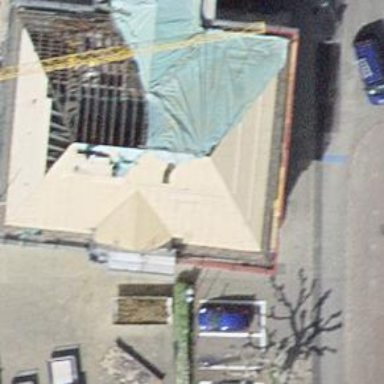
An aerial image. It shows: Community centre building.